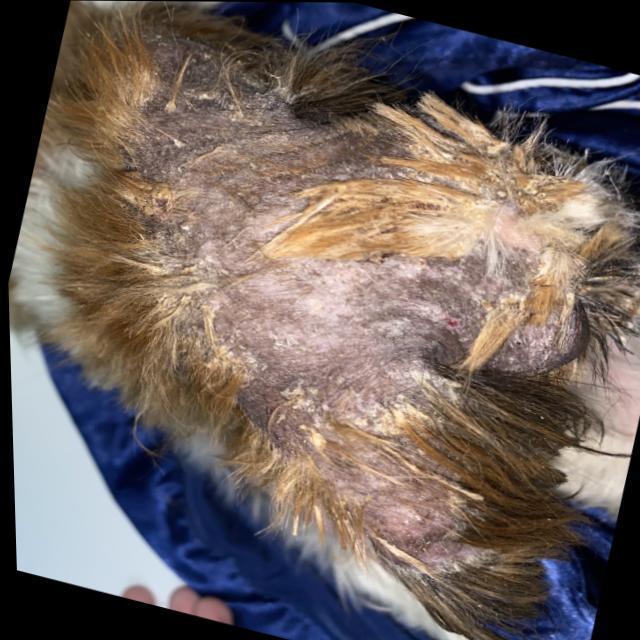
Canine demodicosis (Demodex mange) — caused by Demodex canis mites. Presents with alopecia, follicular papules, pustules, and comedones. Often localized on face and forelimbs.